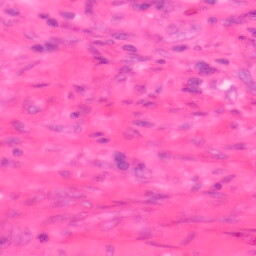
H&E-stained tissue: Colon